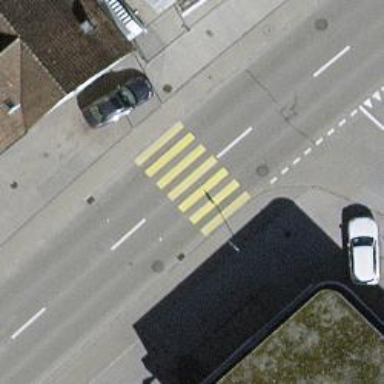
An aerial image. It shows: Marked crossing on the road.